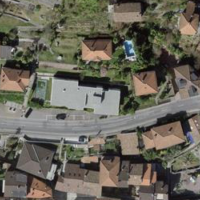
EUNIS habitat code: 54
Species observed at this site:
Erigeron karvinskianus
Medicago sativa
Nerium oleander
Salvia pratensis